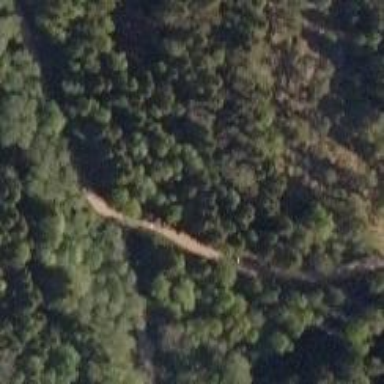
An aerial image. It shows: Path.